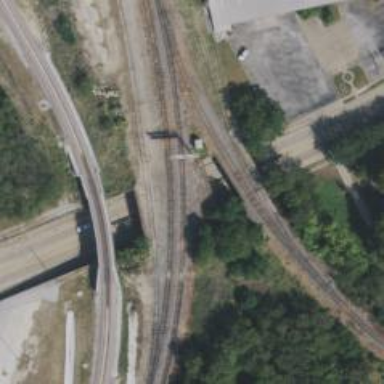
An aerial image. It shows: Railway yard with bridge over the rail.